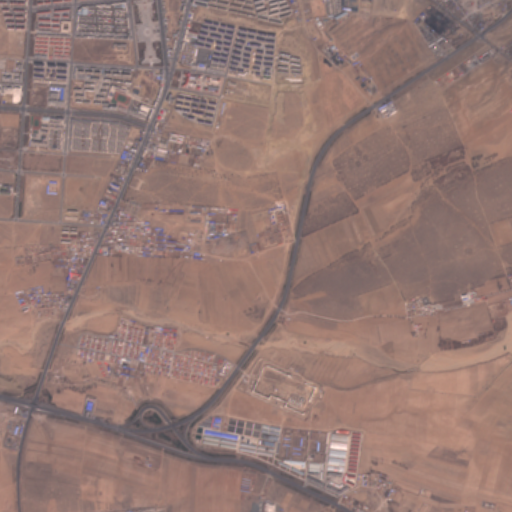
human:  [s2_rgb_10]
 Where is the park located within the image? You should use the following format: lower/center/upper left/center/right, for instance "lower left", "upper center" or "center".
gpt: The park is located in the upper left of the image.
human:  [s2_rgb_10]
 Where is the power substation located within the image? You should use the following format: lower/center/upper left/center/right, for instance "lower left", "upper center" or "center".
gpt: The power substation is located in the center left of the image.
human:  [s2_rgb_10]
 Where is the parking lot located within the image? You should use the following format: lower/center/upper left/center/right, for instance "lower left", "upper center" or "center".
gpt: There is no parking lot in the image.